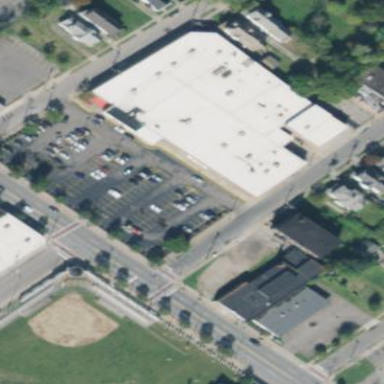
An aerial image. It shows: Retail building.